Interaction volume radius: 5 \u00c5
Interaction volume height: 15 \u00c5
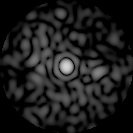
Disorder parameter: 0.833